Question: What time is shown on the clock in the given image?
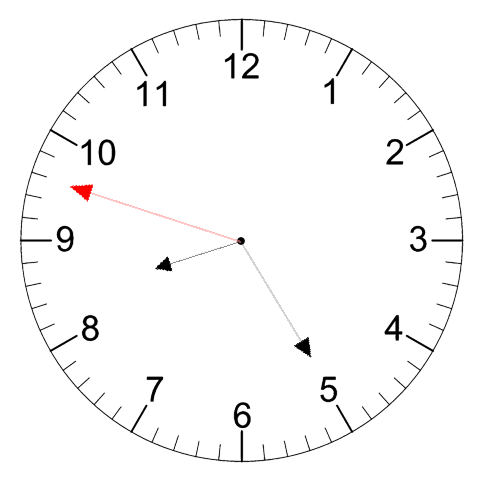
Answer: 08:24:48